Field crop: tomato
Growth stage: 2
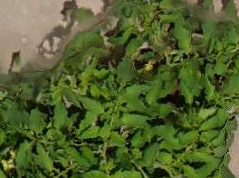
Species: tomato